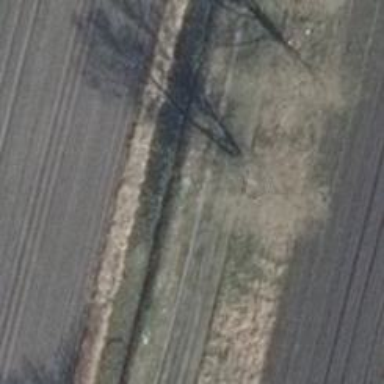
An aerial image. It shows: Row of trees in natural setting.